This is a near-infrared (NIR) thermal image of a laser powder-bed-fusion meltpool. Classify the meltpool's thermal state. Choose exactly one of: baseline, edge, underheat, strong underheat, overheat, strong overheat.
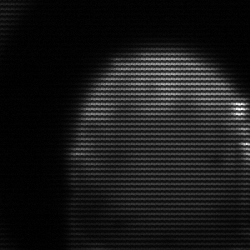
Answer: edge